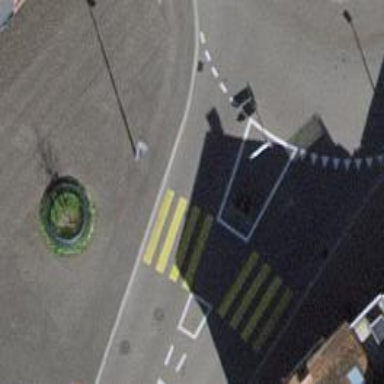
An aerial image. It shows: Marked road crossing with pedestrian island.